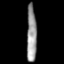
Tissue: lung
Cell type: Fibroblasts
Senescence score: 0.557
Nuclear area (px): 568
Mean DAPI intensity: 146.875